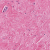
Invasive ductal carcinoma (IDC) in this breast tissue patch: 0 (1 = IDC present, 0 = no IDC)